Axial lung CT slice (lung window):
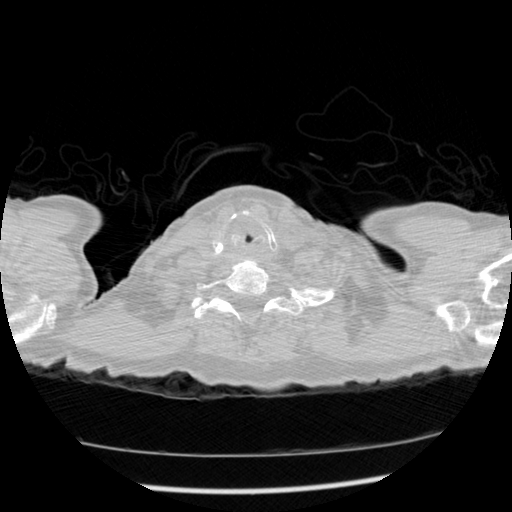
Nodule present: no